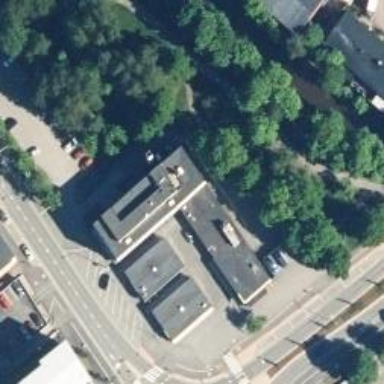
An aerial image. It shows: Hotel building.